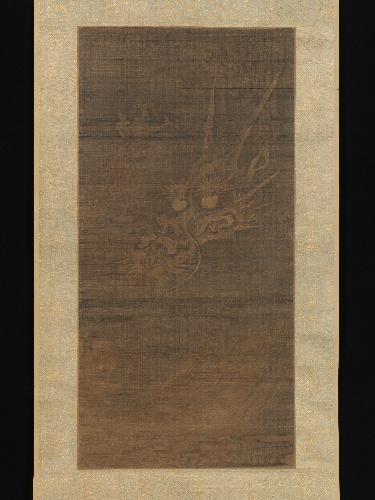
Title: 元   佚名   墨龍圖   軸|Dragon
Artist: Muqi|Unidentified
Artist bio: Chinese, active ca. 1250–80|
Date: 14th century
Object type: Hanging scroll
Classification: Paintings
Medium: Hanging scroll; ink on silk
Culture: China
Period: Yuan (1271–1368) or Ming (1368–1644) dynasty
Dimensions: 31 11/16 x 15 7/8 in. (80.5 x 40.3 cm)
Department: Asian Art
Credit line: Gift of Mr. and Mrs. Kwan S. Wong, 1986
Accession year: 1986
Repository: Metropolitan Museum of Art, New York, NY
Tags: Dragons